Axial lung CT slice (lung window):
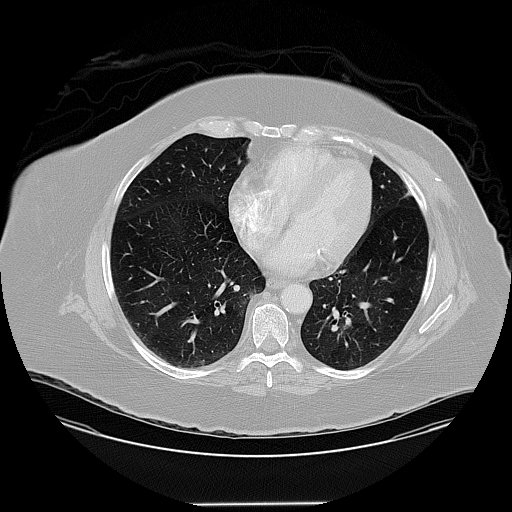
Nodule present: no